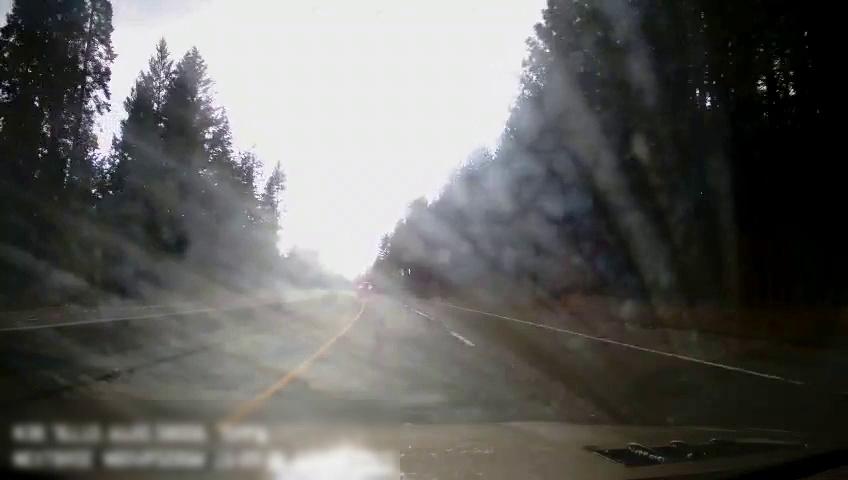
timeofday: Day
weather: Cloudy
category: Drivable Space
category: Drivable Space
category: Vehicles | Van
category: Lanes | Current Lane
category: Lanes | Alternate Lane
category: Lanes | Alternate Lane